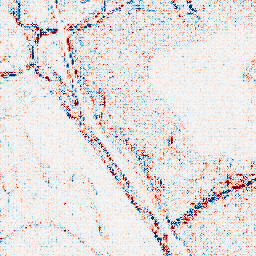
Category: wavelet
Decomposition family: wavelet_dwt
Decomposition parameters: wavelet: db2
level: 1
Upsampling method: bilinear
Upsampling parameters: scale: 4
Upsampling scale: 4